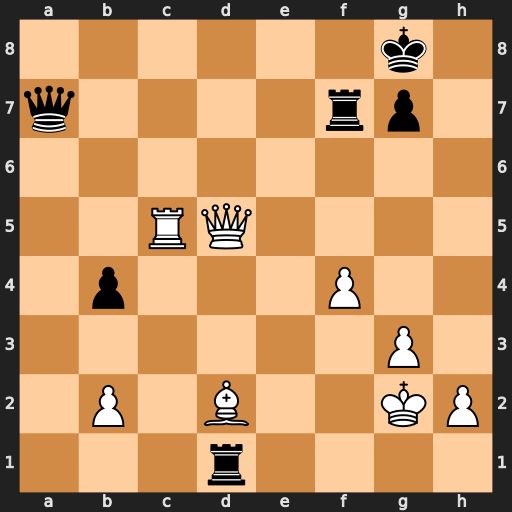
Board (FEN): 6k1/q4rp1/8/2RQ4/1p3P2/6P1/1P1B2KP/3r4
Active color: w
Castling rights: -
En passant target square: -
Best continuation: Rc8+ Kh7 Qh5#